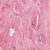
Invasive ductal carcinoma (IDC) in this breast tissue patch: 0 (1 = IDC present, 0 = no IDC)